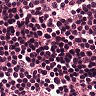
Metastatic tissue present: no